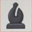
Piece: bB